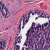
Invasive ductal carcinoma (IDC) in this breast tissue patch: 0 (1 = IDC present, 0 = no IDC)